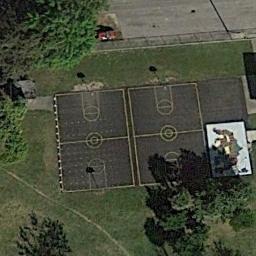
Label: basketball_court